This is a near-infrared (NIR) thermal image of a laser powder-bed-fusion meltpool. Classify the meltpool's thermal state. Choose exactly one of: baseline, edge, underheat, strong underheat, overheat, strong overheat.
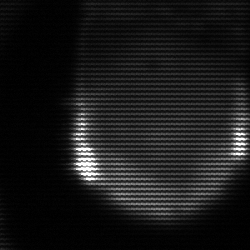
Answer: edge